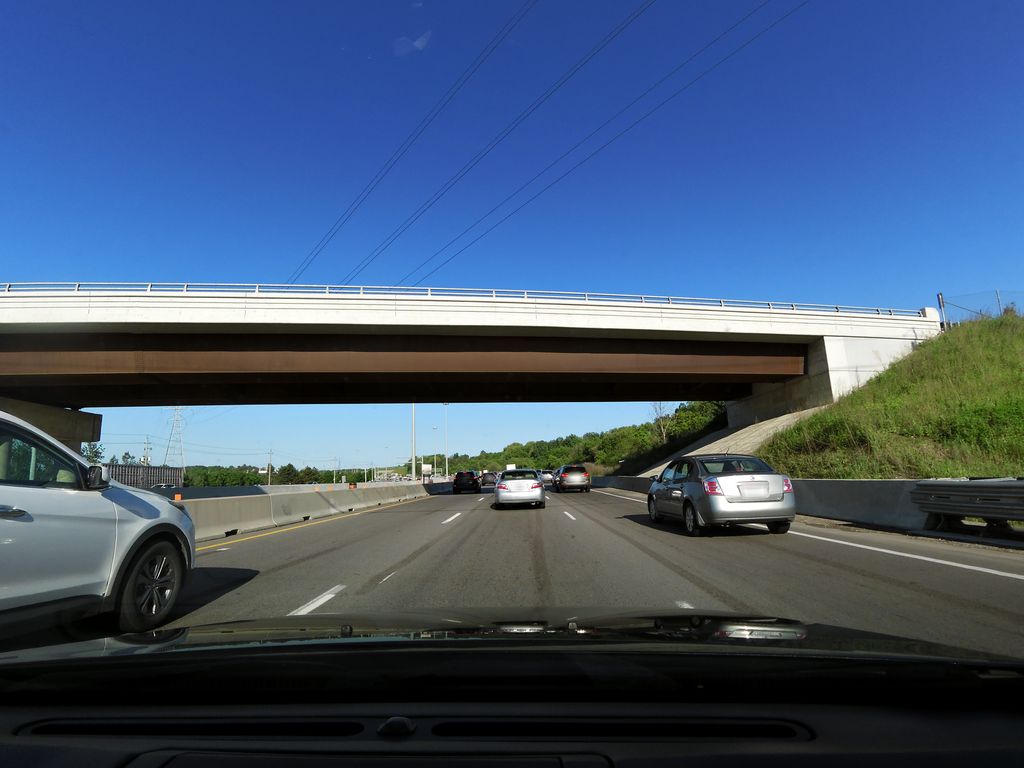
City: kitchener-waterloo